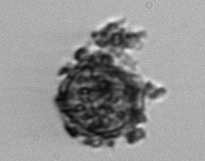
Label: Thalassiosira_TAG_external_detritus